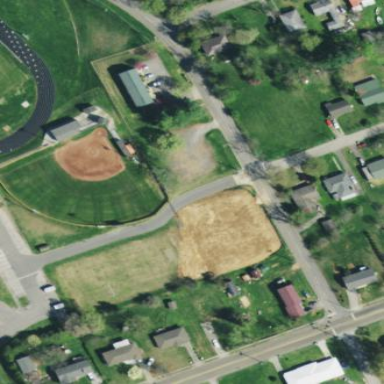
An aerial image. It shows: Softball pitch for leisure land activities.